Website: ulta-beauty
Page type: customer-info-address
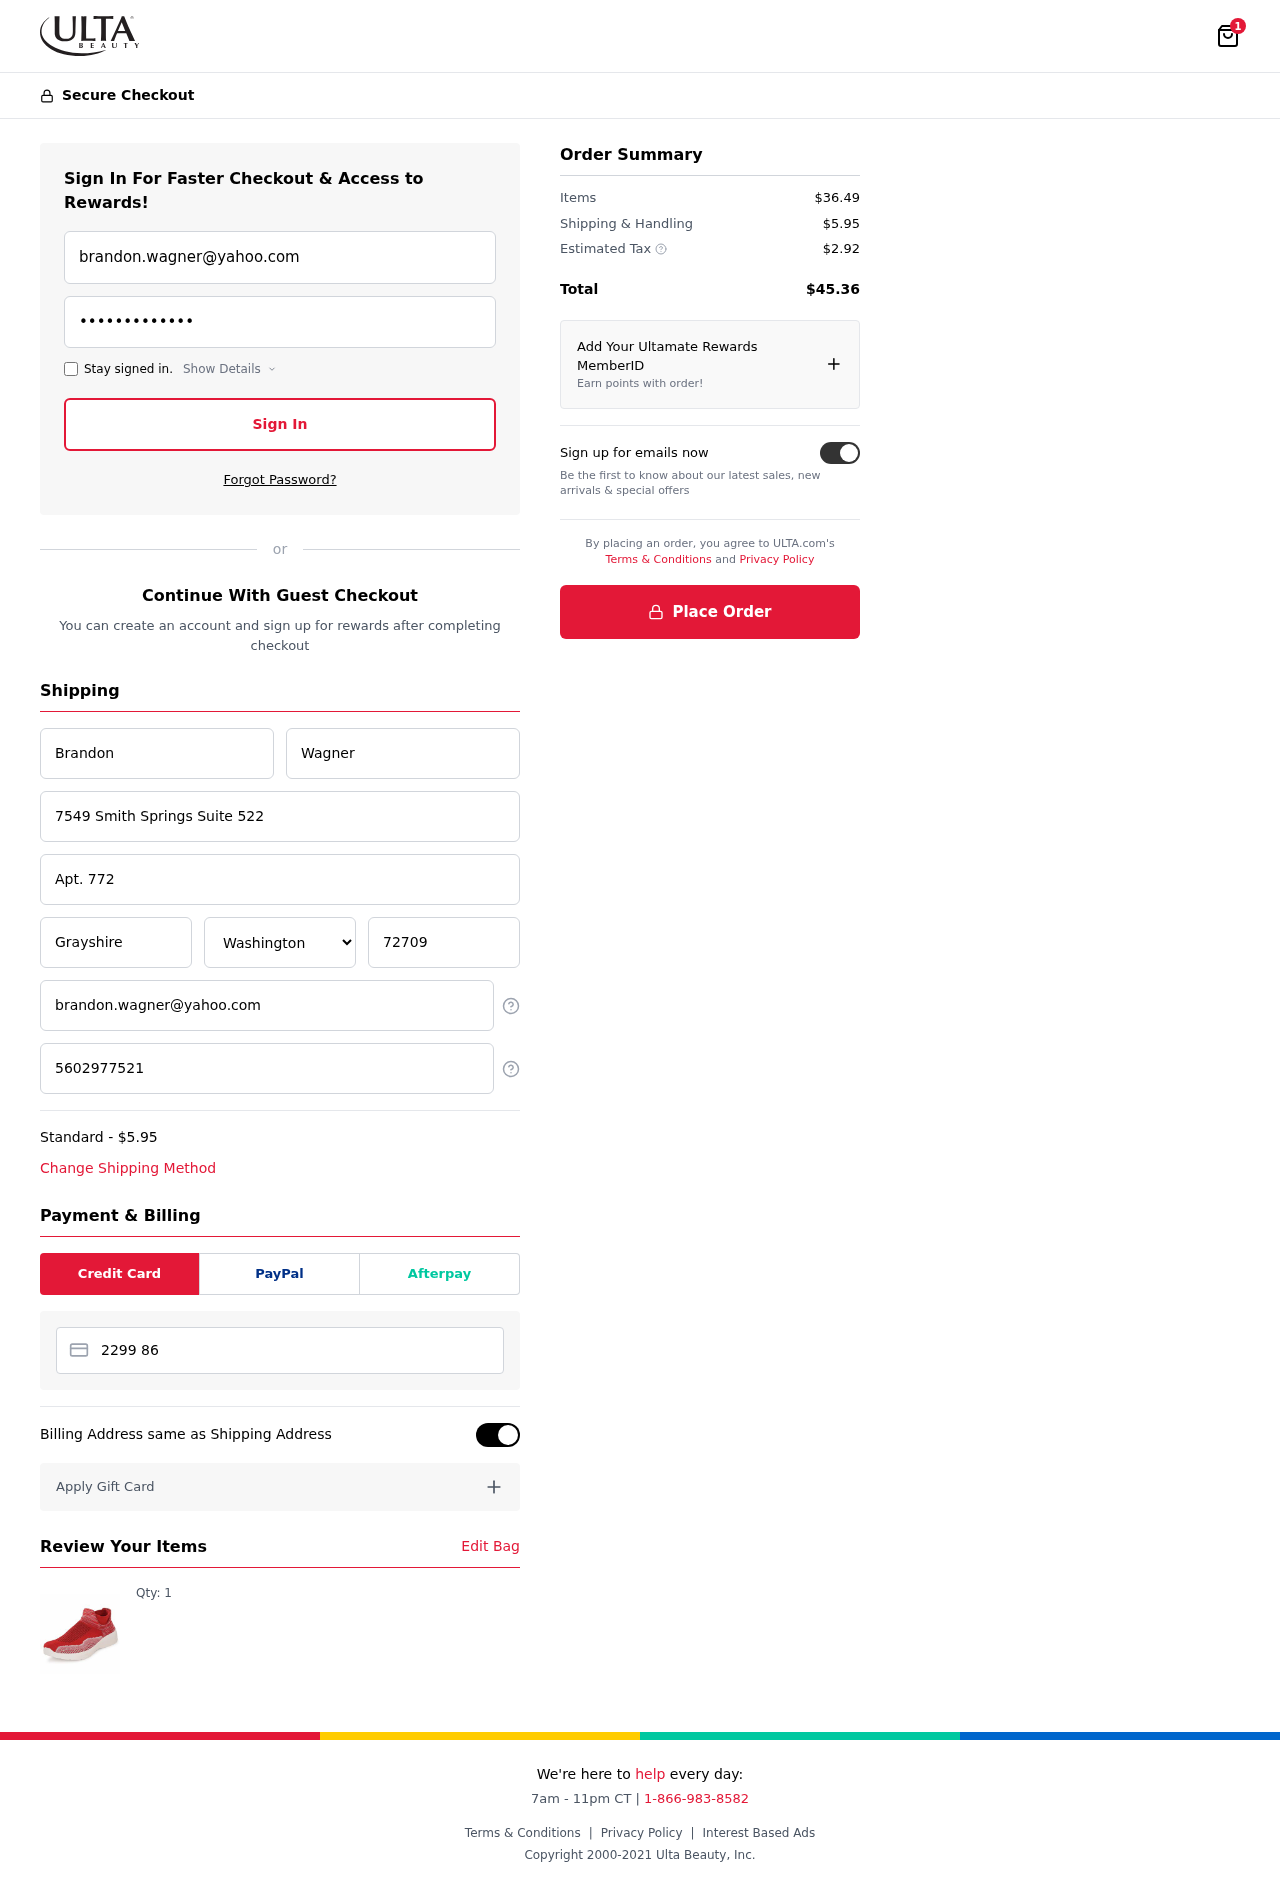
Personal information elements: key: PII_CARD_NUMBER
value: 2299 8603 0413 6891
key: PII_CITY
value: Grayshire
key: PII_EMAIL
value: brandon.wagner@yahoo.com
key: PII_FIRSTNAME
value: Brandon
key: PII_LASTNAME
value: Wagner
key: PII_PHONE
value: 5602977521
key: PII_POSTCODE
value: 72709
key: PII_STATE
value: Washington
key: PII_STREET
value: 7549 Smith Springs Suite 522
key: PII_STREET2
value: Apt. 772
Product elements: key: PRODUCT1_QUANTITY
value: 1
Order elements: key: ORDER_NUM_ITEMS
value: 1
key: ORDER_SHIPPING_COST
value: $5.95
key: ORDER_ITEMS_TOTAL
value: $36.49
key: ORDER_SHIPPING_COST2
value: $5.95
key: ORDER_TAX
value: $2.92
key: ORDER_TOTAL
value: $45.36